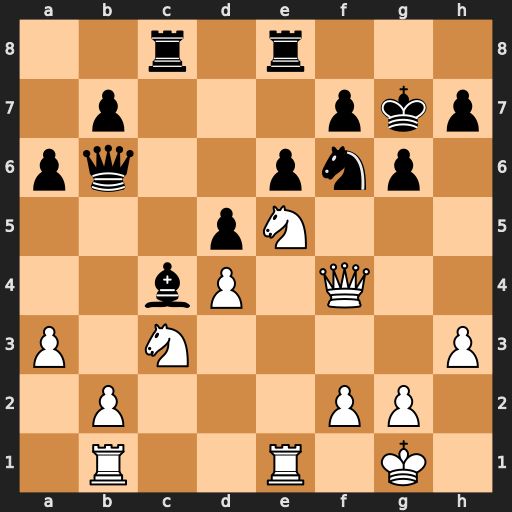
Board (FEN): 2r1r3/1p3pkp/pq2pnp1/3pN3/2bP1Q2/P1N4P/1P3PP1/1R2R1K1
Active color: w
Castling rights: -
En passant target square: -
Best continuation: Qxf6+ Kxf6 Nd7+ Kg7 Nxb6